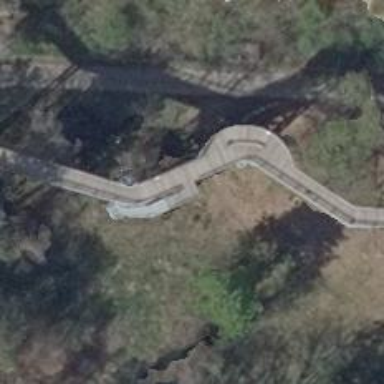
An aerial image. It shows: Boardwalk footway bridge with beam structure.